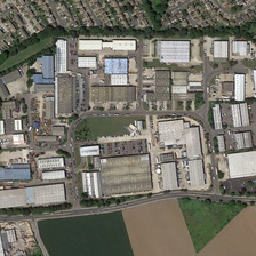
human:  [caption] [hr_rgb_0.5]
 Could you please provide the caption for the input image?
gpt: We can see factories sandwiched between residential area and farmland.

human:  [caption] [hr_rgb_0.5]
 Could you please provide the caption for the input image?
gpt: a row of trees divids the industrial which has grey workshops and the downtown .

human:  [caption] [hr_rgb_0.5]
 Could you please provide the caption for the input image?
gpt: We can see a factory sandwiched between residential areas and farmland.

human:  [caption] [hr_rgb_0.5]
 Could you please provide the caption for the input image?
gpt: Here, the industrial zone surrounded by dense residential area and bald farmland is seen.

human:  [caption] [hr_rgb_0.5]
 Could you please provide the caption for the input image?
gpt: Here we can see an industrial area surrounded by dense residential areas and bare farmland.